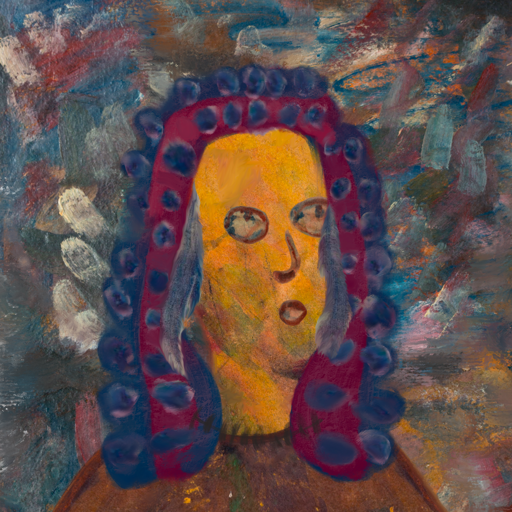
Background: Boggyland, Head And Neck Side: Gypsy_Mother, Face Side: Orphan, Bust: Comrade, Hair Side: Hill_Girl, Head Accessory: Blank, Second Necklace: Blank, Necklace: In_The_Sun, Baby: Blank